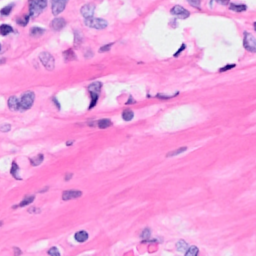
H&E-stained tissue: Breast